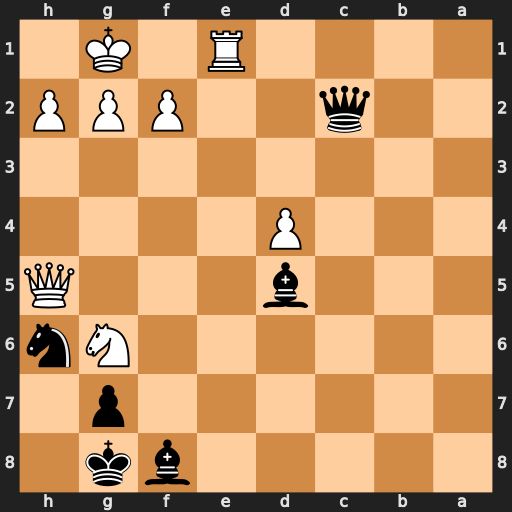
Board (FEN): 5bk1/6p1/6Nn/3b3Q/3P4/8/2q2PPP/4R1K1
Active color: b
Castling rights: -
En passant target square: -
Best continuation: Bf7 Ne7+ Bxe7 Qe2 Qxe2